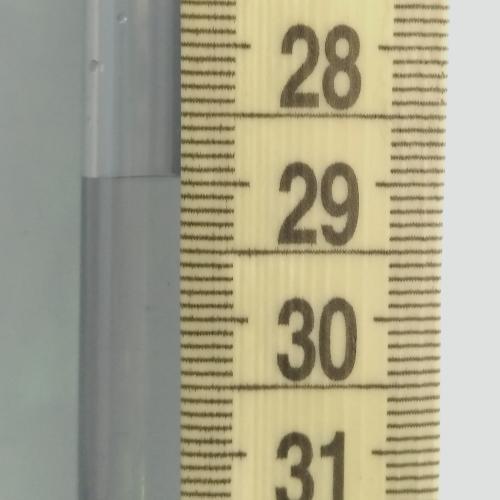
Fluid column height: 29.0 cm